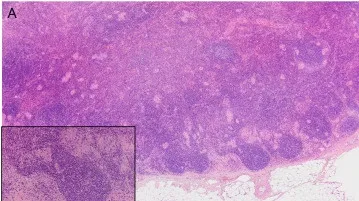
(A) Lymph node with the presence of non-epithelioid granulomas adjacent to peripheral primary lymphoid follicles. At higher magnification, confluent granulomas are better visualized, along with the presence of giant cells. (H&E; 2x and 10x).
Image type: pathology (h&e)